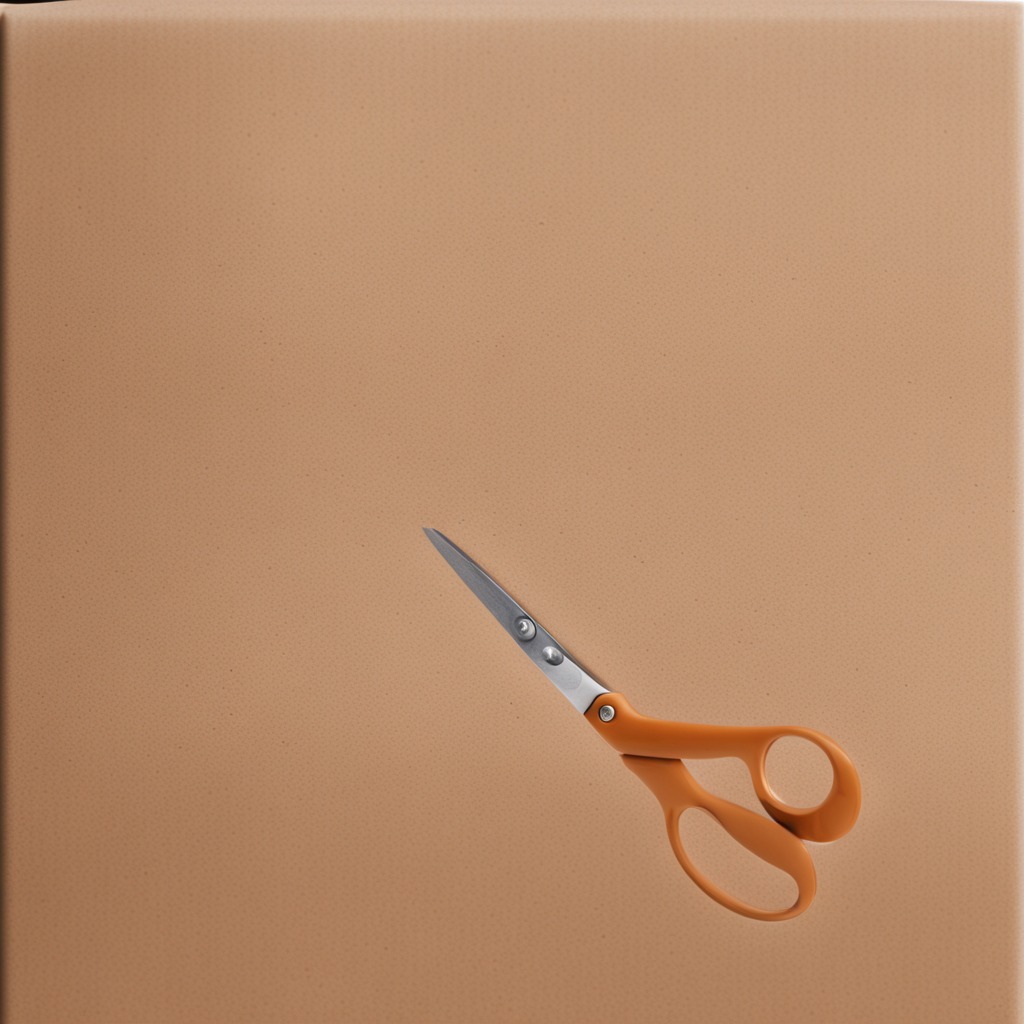
A scissor is lying on a clean dry cardboard box surface in an outdoor workshop during daytime bright natural light soft shadows slightly creased but